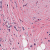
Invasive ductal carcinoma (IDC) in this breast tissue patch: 1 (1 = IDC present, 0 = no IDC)